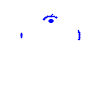
Particle: proton